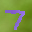
Label: 7